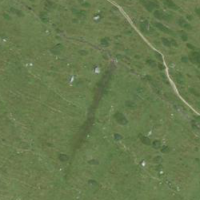
EUNIS habitat code: 26
Species observed at this site:
Pimpinella major